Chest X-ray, AP view. Patient: 25 years old, sex M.
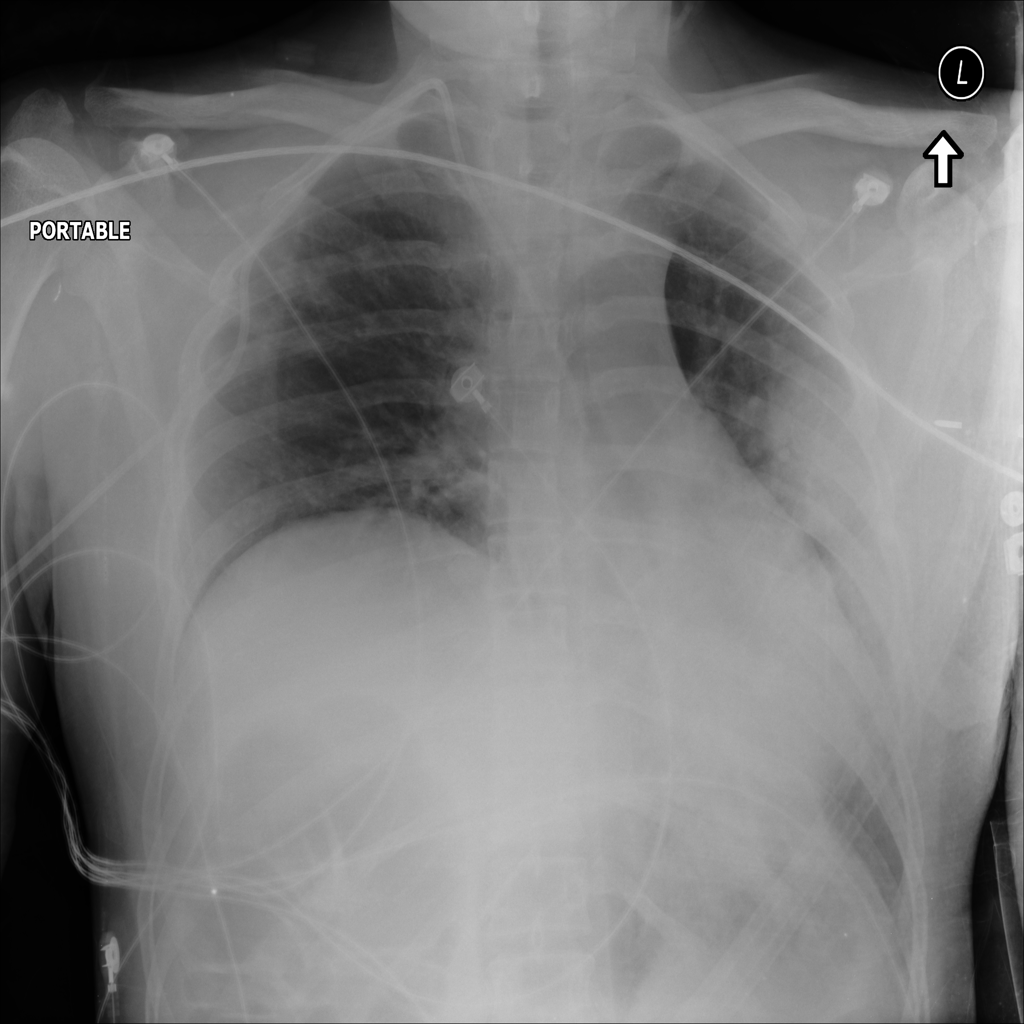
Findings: Infiltration, Pneumonia